Question: I need to automate entering a certain character (Russian letter 'E'). In Spy++ the corresponding message looks like this:
'WM_CHAR chCharCode: '221' (221) cRepeat:1 ScanCode:28 fExtended:0 fAltDown:0 fRepeat:0 fUp:0'

In order to send this message programmatically, I use this Delphi code:
'SendMessage(Self.PassengerGrid, WM_CHAR, WPARAM(221), LPARAM($280001));'
When I examine the results of running my code in Spy++, I see following message:
'WM_CHAR chCharCode: '89' (89) cRepeat:1 ScanCode:28 fExtended:0 fAltDown:0 fRepeat:0 fUp:0'
Something must be wrong with 'wParam' of my 'SendMessage' call.
How can I fix it (so that the 'chCharcode' is equal to '221')' ?
- - I noticed that when the following code SendMessage(MyGridHandle, WM_KEYDOWN, VK_OEM_7, LPARAM($390000));
SendMessage(MyGridHandle, WM_CHAR, WPARAM(221), LPARAM($280001));
SendMessage(MyGridHandle, WM_KEYUP, VK_OEM_7, LPARAM($c0390001));
is executed, the selected language (according to tray icon) changes from Russian to English.
- 'WPARAM''0x59''89'
Using 'WM_UNICHAR' instead of 'WM_CHAR' doesn't help.
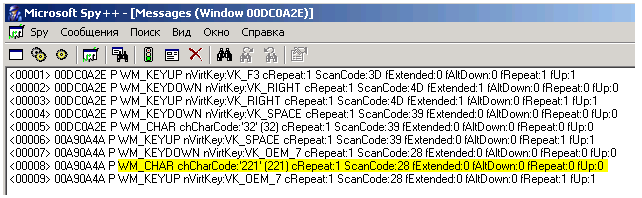
Answer: You should send UTF-16 code of a character as WPARAM (that is 1069 for Russian 'E'), ex:
'''
procedure TForm1.Button1Click(Sender: TObject);
begin
PostMessage(Edit1.Handle, WM_CHAR, WPARAM(1069), LPARAM(0));//$280001));
end;
'''